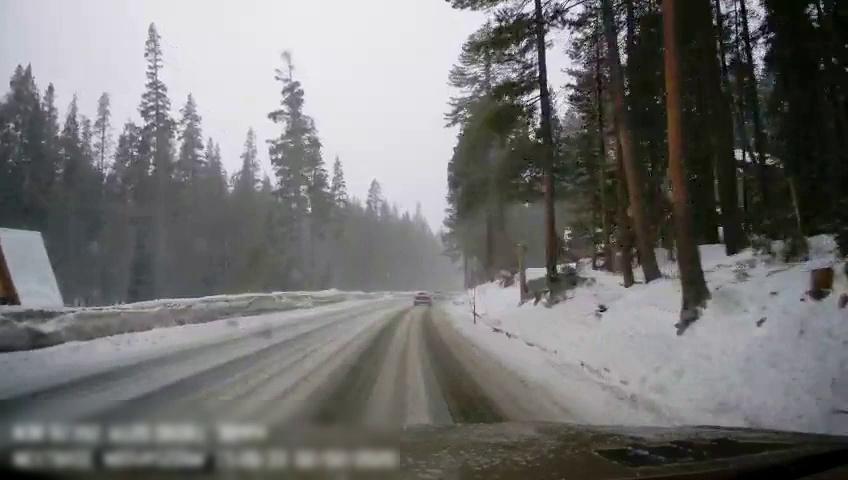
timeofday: Day
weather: Snowy
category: Drivable Space
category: Vehicles | Car
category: Vehicles | SUV